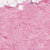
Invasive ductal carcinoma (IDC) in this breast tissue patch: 0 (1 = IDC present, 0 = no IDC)